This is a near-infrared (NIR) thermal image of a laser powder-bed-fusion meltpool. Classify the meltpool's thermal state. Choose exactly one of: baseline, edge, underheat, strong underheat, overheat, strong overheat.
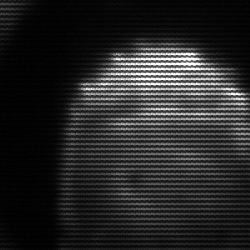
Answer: edge